Question: I'm generating the jQuery script tag dynamically using a 'Literal' control where the value of the .Text property is set like this:
'''
jQueryTag = "<script src="//ajax.googleapis.com/ajax/libs/jquery/2.1.1/jquery.min.js"></script>";
TheJQueryTax.Text = jQueryTag;
'''
I want to add a fallback to this, something like this:
'''
jQueryTag = jQueryTag + Environment.NewLine +
"<script> window.jQuery || document.write('<script src="/ExternalScripts/jquery1.js"></script>')</script>";
'''
The problem is that the first '</script>' tag seems to close the opening tag and then '')' gets added to the HTML document.

How do I fix this?
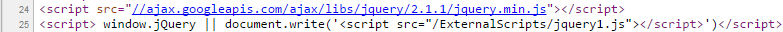
Answer: Try old trick with splitting the string:
'''
jQueryTag = jQueryTag + Environment.NewLine +
"<script> window.jQuery || document.write('<script src="/ExternalScripts/jquery1.js"><' + '/script>')</script>";
'''